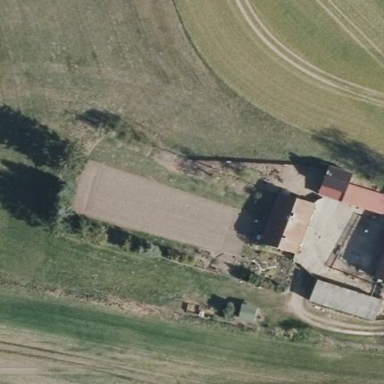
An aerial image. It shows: Farmyard area.